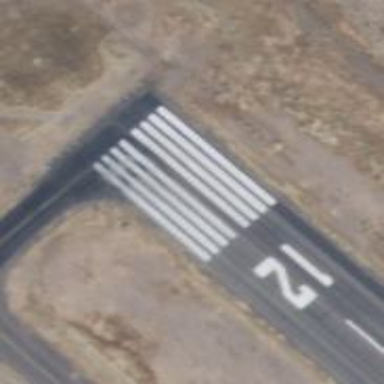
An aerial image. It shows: Runway surface made of asphalt at airport.